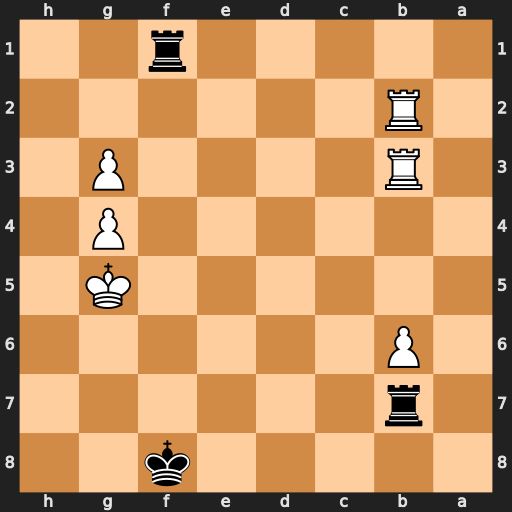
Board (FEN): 5k2/1r6/1P6/6K1/6P1/1R4P1/1R6/5r2
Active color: b
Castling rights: -
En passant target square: -
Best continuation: Rg7+ Kh6 Rh1+ Rh2 Rxh2#